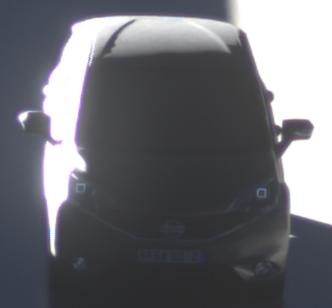
Make: Nissan
Model: Note 1.2
Detailed model: Note (E12) (10/13 - 12/16)
Model produced from: 2013/10
Model produced until: 2015/09
Doors: 5
Color: gray
Road condition: wet road
Daytime: sunrise or sunset
Contrast: high contrast